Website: apple
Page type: account-selection
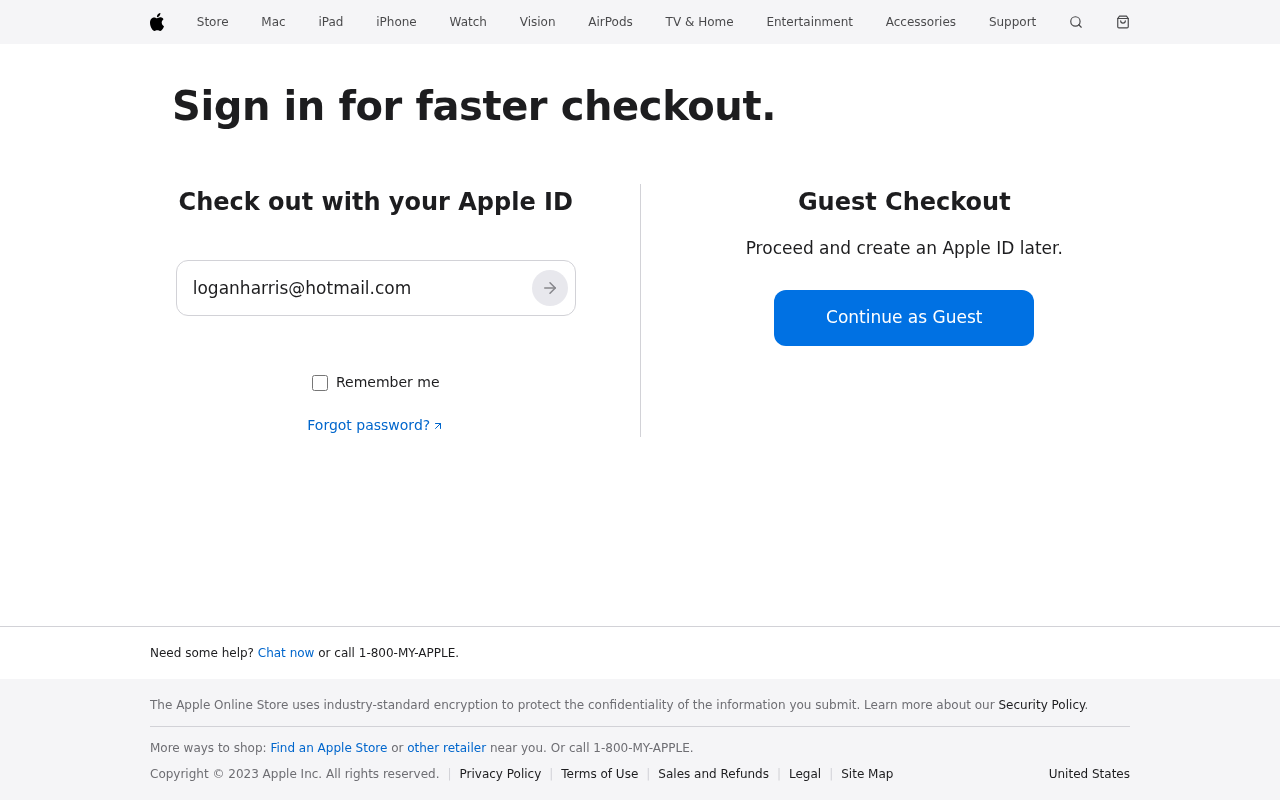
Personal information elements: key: PII_EMAIL
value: loganharris@hotmail.com